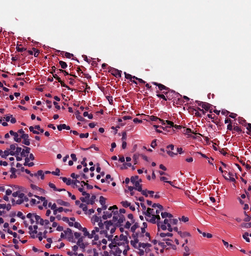
Tumor epithelial tissue: no
Tumor-associated stroma tissue: yes
Normal tissue: no